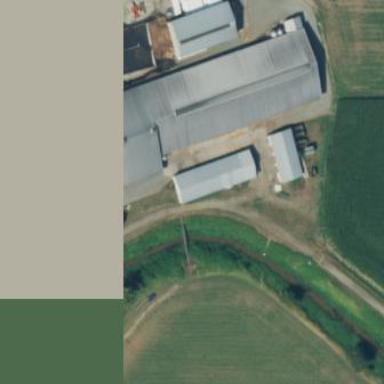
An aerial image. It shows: Farmyard area.